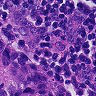
Metastatic tissue present: no